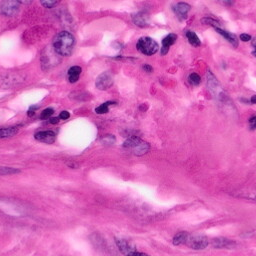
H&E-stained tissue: Pancreatic